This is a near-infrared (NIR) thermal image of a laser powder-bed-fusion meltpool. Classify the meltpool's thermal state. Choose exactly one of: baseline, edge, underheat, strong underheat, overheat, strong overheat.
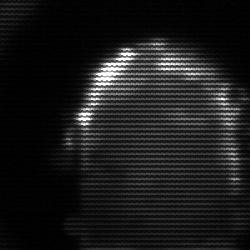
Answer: baseline